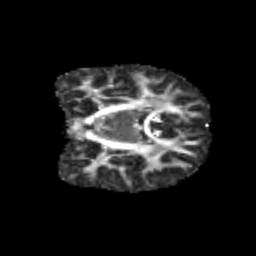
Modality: FA
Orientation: coronal
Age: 9
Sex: female
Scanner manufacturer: siemens
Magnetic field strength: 3 T
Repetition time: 3.8 s
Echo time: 0.07 s